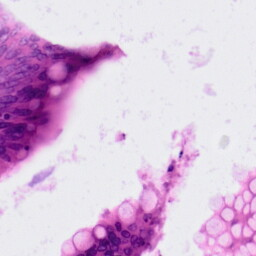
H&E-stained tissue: Colon